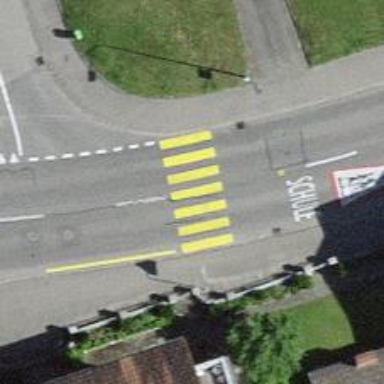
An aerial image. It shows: Marked crossing on the road.